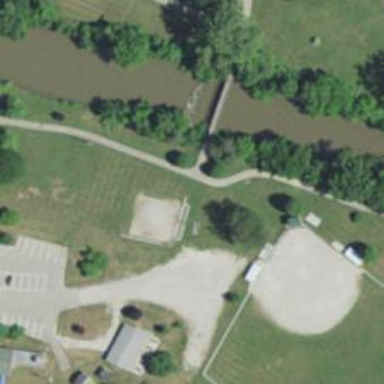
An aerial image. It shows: Footway bridge.